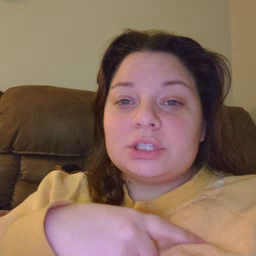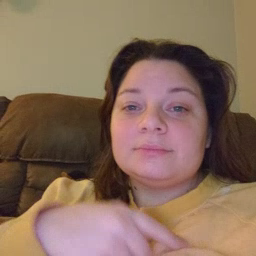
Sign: head